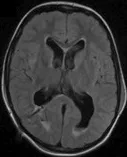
The hydrocephalus is resolved (e). The 4th ventricle is moderately dilated, including in the rostral direction. The superior medullary velum is visible (white arrow in f). The superior cerebellar peduncles are involved (white arrows in g), with a slight extension towards the corpora quadrigemina at the level of inferior colliculi (white arrows in h). Crus cerebri are spared bilaterally (white arrows in i). R: right side.
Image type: radiology (mri)